Question: I am working on a the GUI of a piece of code that I have been patching together. I am stuck at this part of the program where I would like a datafile the user chooses to be displayed in a 'JTable' in a preview manner (i.e. the user should not be able to edit the data on the table).
With a button click from Experiment Parameters tab (see screenshot below), I create and run a "PreviewAction" which creates a new tab, and fills it up with the necessary components. Below is the code for 'DataPreviewAction'. I also posted a <URL> of this that mimics the conditions in the real project, and exhibits the same behaviour.
'''
import java.awt.BorderLayout;
import java.util.Arrays;
import java.util.LinkedList;
import java.util.List;
import javax.swing.JButton;
import javax.swing.JFrame;
import javax.swing.JLabel;
import javax.swing.JPanel;
import javax.swing.JScrollPane;
import javax.swing.JTabbedPane;
import javax.swing.JTable;
import javax.swing.SwingUtilities;
import javax.swing.table.DefaultTableModel;
public class MyFrame extends JFrame {
private JPanel panel1;
private JTabbedPane tabs;
private JButton runButton;
public MyFrame() {
tabs = new JTabbedPane();
panel1 = new JPanel();
runButton = new JButton("go!");
runButton.addActionListener(new java.awt.event.ActionListener() {
public void actionPerformed(java.awt.event.ActionEvent evt) {
runButtonActionPerformed(evt);
}
});
panel1.add(runButton);
tabs.addTab("first tab", panel1);
this.add(tabs);
pack();
}
public static void main(String args[]) {
try {
for (javax.swing.UIManager.LookAndFeelInfo info : javax.swing.UIManager
.getInstalledLookAndFeels()) {
if ("Nimbus".equals(info.getName())) {
javax.swing.UIManager.setLookAndFeel(info.getClassName());
break;
}
}
} catch (ClassNotFoundException ex) {
java.util.logging.Logger.getLogger(MyFrame.class.getName()).log(
java.util.logging.Level.SEVERE, null, ex);
} catch (InstantiationException ex) {
java.util.logging.Logger.getLogger(MyFrame.class.getName()).log(
java.util.logging.Level.SEVERE, null, ex);
} catch (IllegalAccessException ex) {
java.util.logging.Logger.getLogger(MyFrame.class.getName()).log(
java.util.logging.Level.SEVERE, null, ex);
} catch (javax.swing.UnsupportedLookAndFeelException ex) {
java.util.logging.Logger.getLogger(MyFrame.class.getName()).log(
java.util.logging.Level.SEVERE, null, ex);
}
/* Create and display the form */
java.awt.EventQueue.invokeLater(new Runnable() {
public void run() {
MyFrame frame = new MyFrame();
frame.setLocationRelativeTo(null);
frame.setVisible(true);
}
});
}
private void runButtonActionPerformed(java.awt.event.ActionEvent evt) {
/*
* Normally there is more stuff happening here but this much will do for
* the sake of example
*/
List<String[]> data = new LinkedList<String[]>();
for (int i = 1; i < 1000; i++)
data.add(new String[] { "entry1", "value1", "value2", "value3" });
SwingUtilities.invokeLater(new DataPreviewAction(data, tabs));
}
public class DataPreviewAction implements Runnable {
private JTabbedPane contentHolder;
private List<String[]> data;
public DataPreviewAction(List<String[]> data, JTabbedPane comp) {
this.contentHolder = comp;
this.data = data;
}
@Override
public void run() {
DefaultTableModel previewModel = new DefaultTableModel() {
@Override
public boolean isCellEditable(int row, int column) {
return false;
}
};
for (String[] datarow : data) {
previewModel.addRow(Arrays.copyOf(datarow, datarow.length,
Object[].class));
}
JTable table = new JTable(previewModel);
JPanel buttonPanel = new JPanel();
buttonPanel.add(new JButton("A button"));
buttonPanel.add(new JLabel(
"Some description for the awesome table below "));
buttonPanel.add(new JButton("another button"));
JScrollPane tablePanel = new JScrollPane(table);
JPanel container = new JPanel();
container.setLayout(new BorderLayout());
container.add(buttonPanel, BorderLayout.NORTH);
container.add(tablePanel, BorderLayout.CENTER);
contentHolder.addTab("Preview", container);
contentHolder.validate();
contentHolder.repaint();
}
}
}
'''
There are at least two problems here:
1. The JTable (or the JScrollPane) does not render at all
2. The JScrollPane is not as wide as the frame itself, I have no idea why
I am not all that good in Swing so I might be missing something fundamental. I have checked that the datafile is read properly, and the data model contains the right amount of rows (1000+). SO the table should not be empty.
Suggestions?

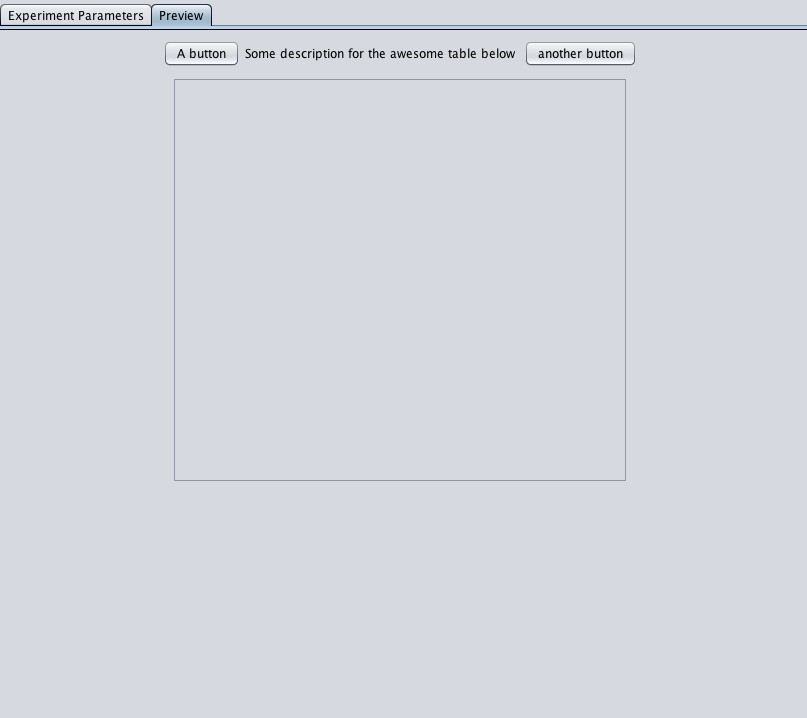
Answer: Following the footsteps of mKorbel I ended up doing some debugging. I am providing it here in case others run into the same problem.
It felt quite odd that the table looked OK when the underlying 'DataModel' was supplied a data matrix upon initialisation
'''
private DefaultTableModel model = new DefaultTableModel(data, columnNames)
'''
but it would when created with the empty constructor
'''
private DefaultTableModel model = new DefaultTableModel()
'''
and adding rows later with 'model.addRow(Object[] row);'
I started look through the <URL> is initiated to 0 and afterwards. I noticed this while debugging since my tables had the dimension of 1370 x 0, which of course does not display properly.
Since I do not want to hardcode the number of rows/cols in advance the best course of action was to convert my "rows" to a matrix and provide the data to the 'model' via constructor (much like mKorbel did). Here comes the fun part, if you want to supply the data then you need to supply the column names as well. THe fact that you have to have column names is counter-intuitive (IMHO), what happens if you dont have/need headers? The data is already in a table form, so I dont understand why column names is so important.
At any rate the following code renders the table at least:
'''
String[] colNames = new String[data[1].length];
for(int i=0; i<colNames.length; i++)
colNames[i] = "C" + i;
DefaultTableModel model = new DefaultTableModel(data,colNames){
@Override
public boolean isCellEditable(int row, int column){
return false;
}};
'''
---
I am accepting this because it points to the origin of the problem, but I would not be able to pinpoint the problem without mKorbel's answer, so give the upvote to his/her answer :)